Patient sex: F
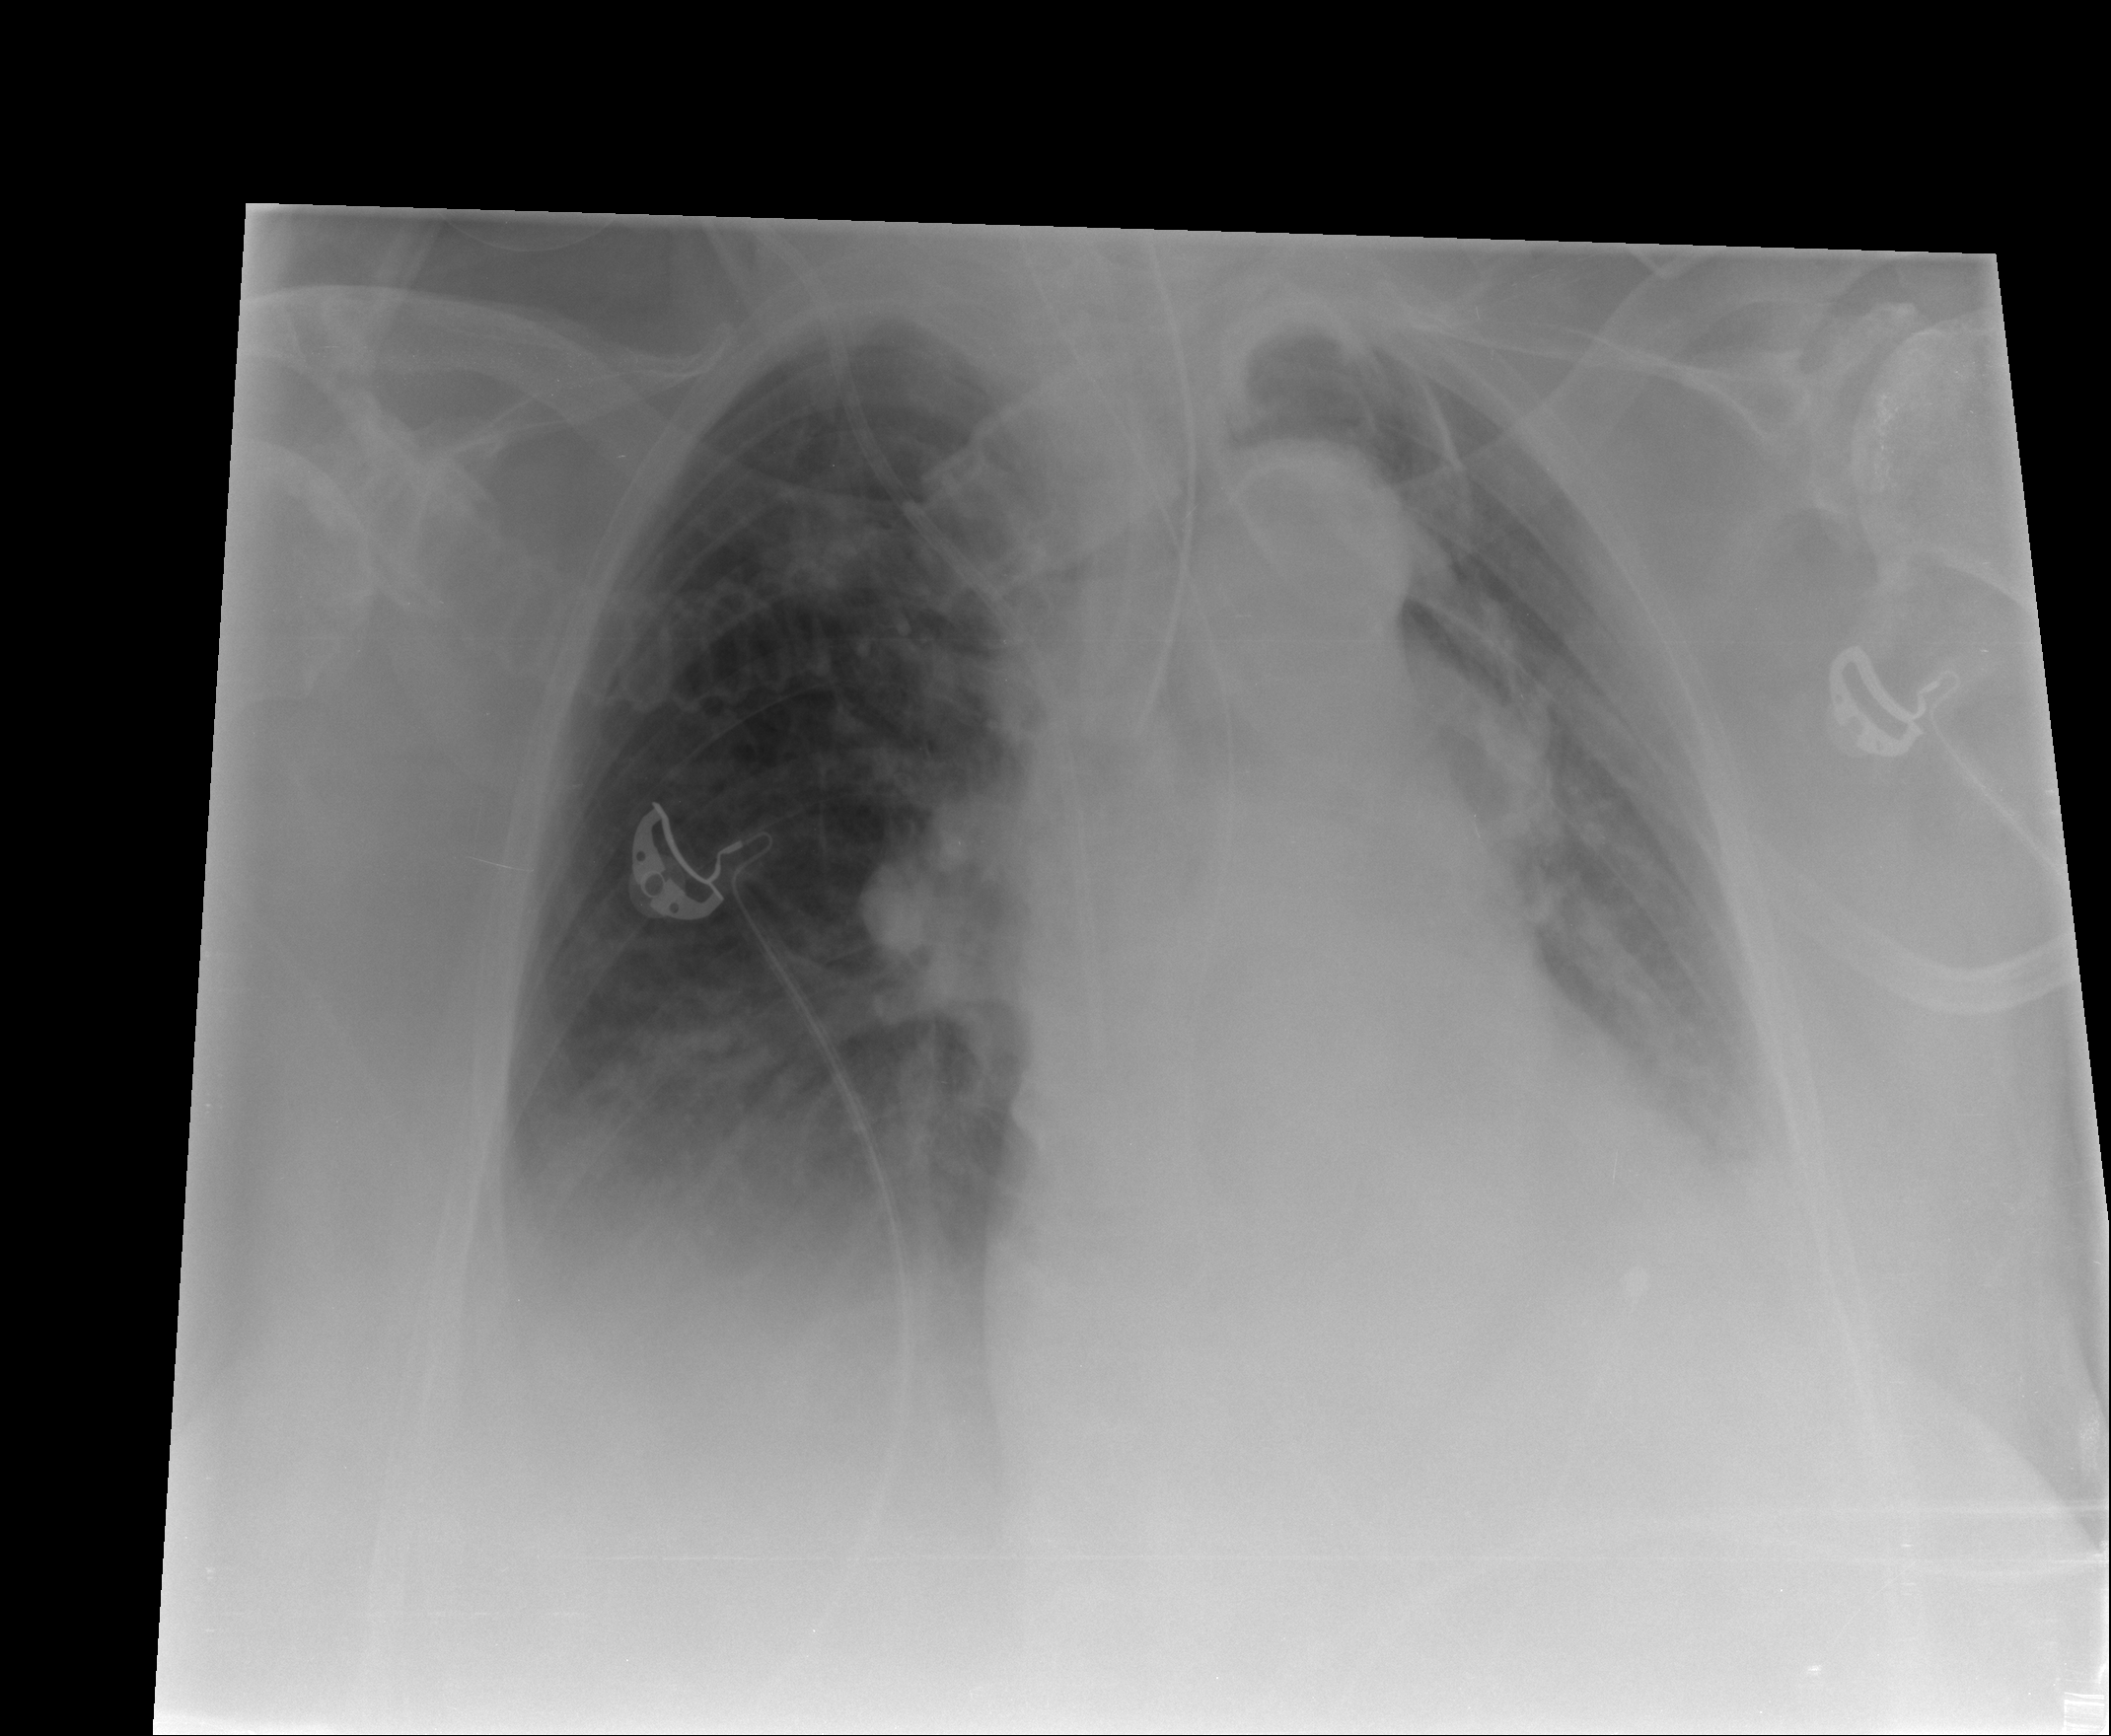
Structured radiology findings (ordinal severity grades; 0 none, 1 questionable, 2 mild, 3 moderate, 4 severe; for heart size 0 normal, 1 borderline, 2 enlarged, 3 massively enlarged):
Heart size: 2
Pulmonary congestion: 1
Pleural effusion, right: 2
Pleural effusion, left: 2
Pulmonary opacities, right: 2
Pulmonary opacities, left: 1
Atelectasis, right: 2
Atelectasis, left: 2